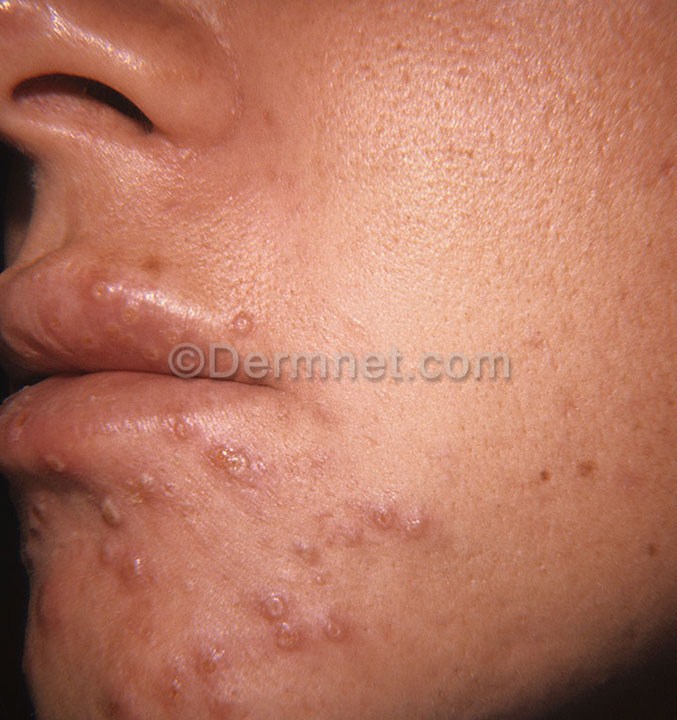
Disease: Warts Molluscum and other Viral Infections